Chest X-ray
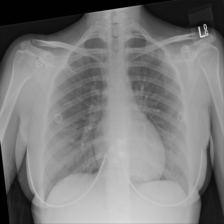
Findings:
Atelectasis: negative
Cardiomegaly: negative
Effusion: negative
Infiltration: negative
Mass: negative
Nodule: negative
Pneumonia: negative
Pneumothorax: negative
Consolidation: negative
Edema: negative
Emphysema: negative
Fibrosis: negative
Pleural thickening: negative
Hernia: negative